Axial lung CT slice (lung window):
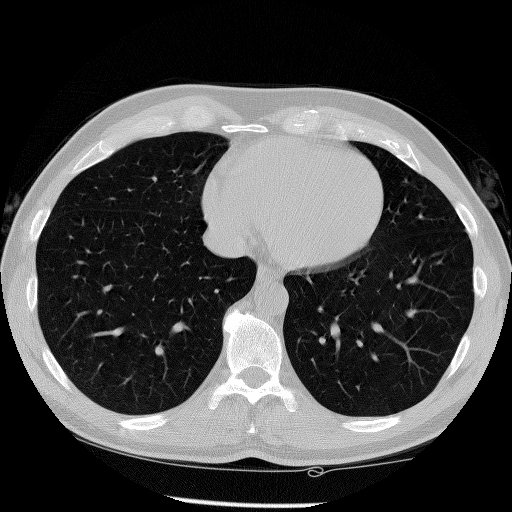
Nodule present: no